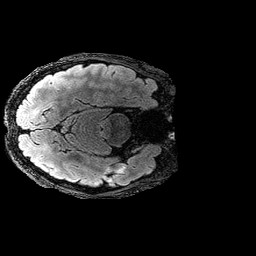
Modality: FLAIR
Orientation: axial
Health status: ill
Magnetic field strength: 3 T